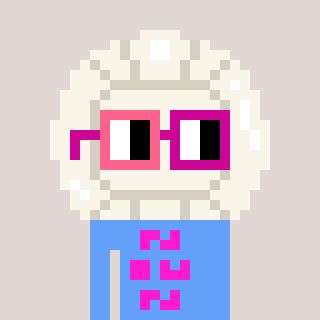
a pixel art character with square pink and red glasses, a volleyball-shaped head and a blue-colored body on a warm background